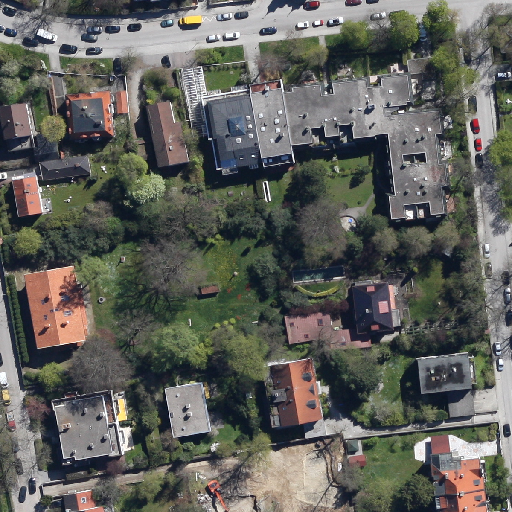
Referring expression: van